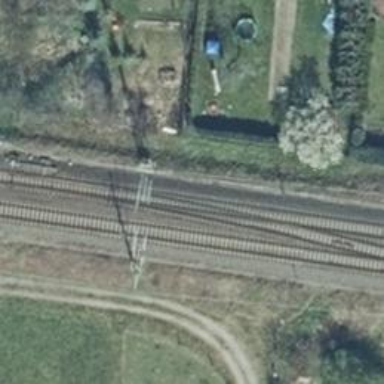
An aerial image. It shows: Railway track with contact lines for electrification.